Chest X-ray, PA view. Patient: 52 years old, sex M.
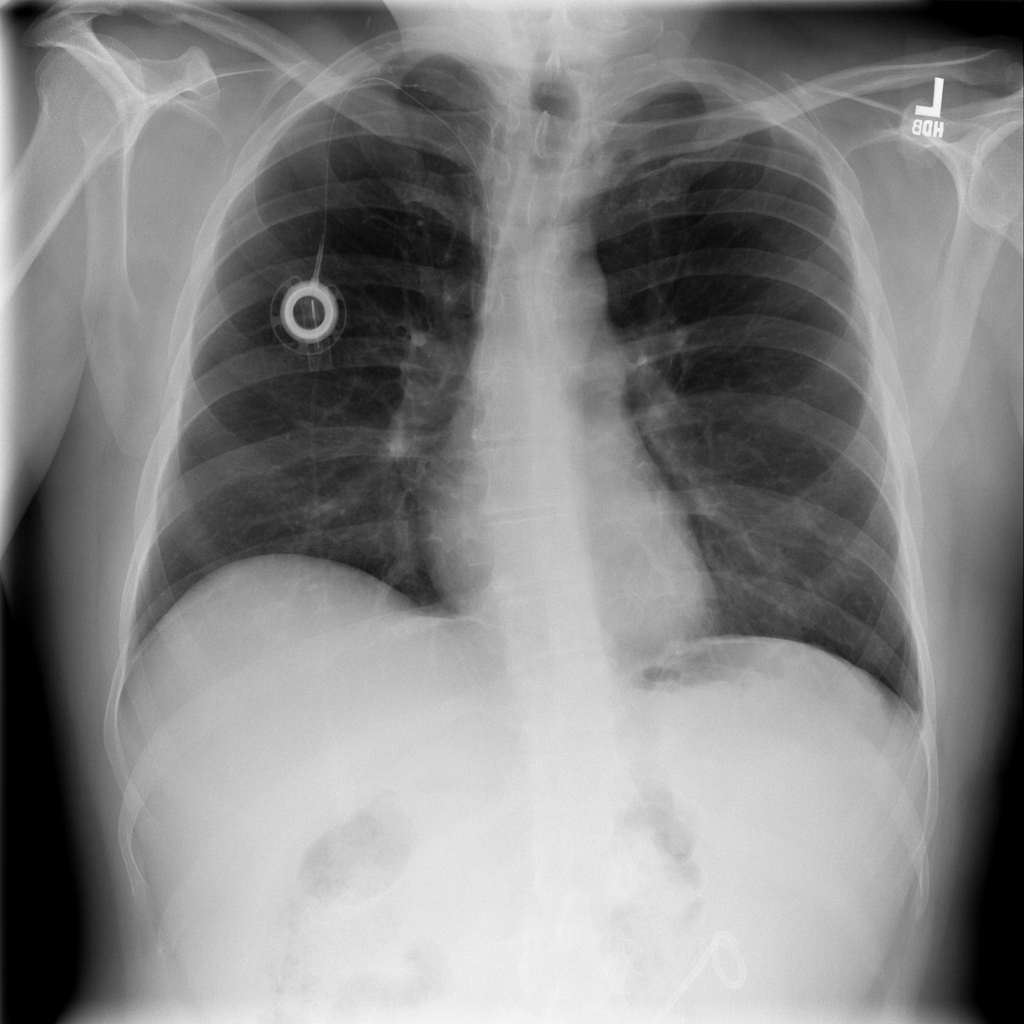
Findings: No Finding